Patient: sex F, age 36
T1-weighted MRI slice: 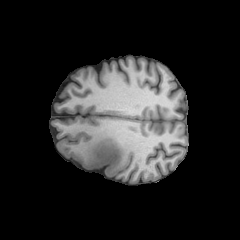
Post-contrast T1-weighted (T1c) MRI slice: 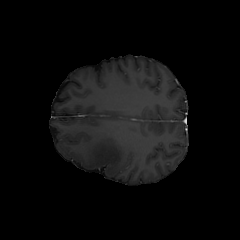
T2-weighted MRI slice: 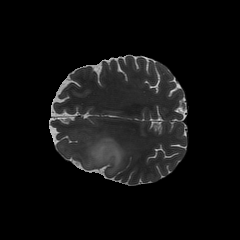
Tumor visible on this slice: yes
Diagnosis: Astrocytoma, IDH-mutant
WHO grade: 3